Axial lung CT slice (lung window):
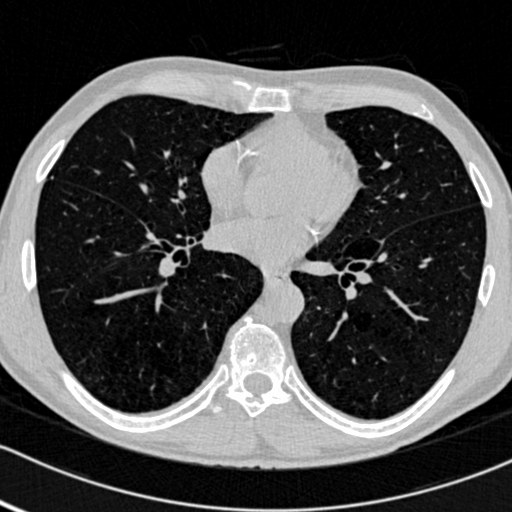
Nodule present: no